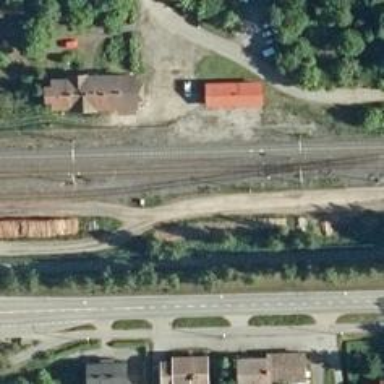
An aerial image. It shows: Wedge is used for the railway derail.